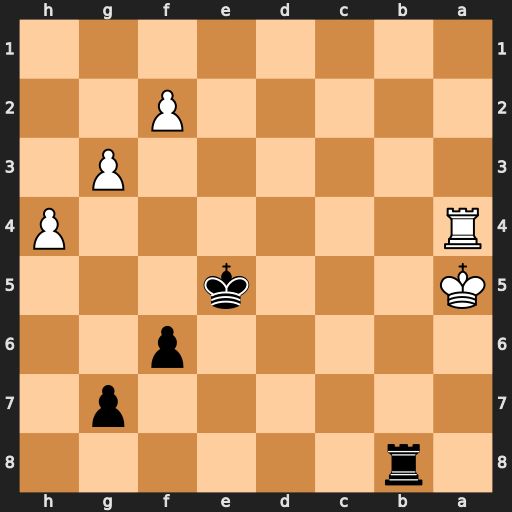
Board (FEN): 1r6/6p1/5p2/K3k3/R6P/6P1/5P2/8
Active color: b
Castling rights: -
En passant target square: -
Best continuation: Ra8+ Kb5 Rxa4